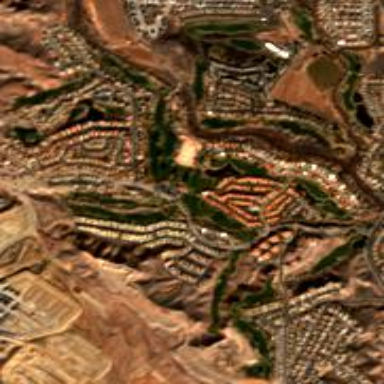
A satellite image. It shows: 27-hole golf course located on leisure land.